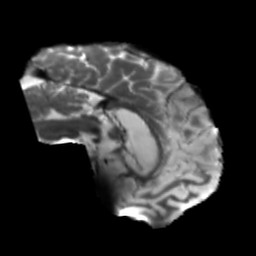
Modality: T2w
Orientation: sagittal
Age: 56
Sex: male
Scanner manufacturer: siemens
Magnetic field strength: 3 T
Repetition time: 5.25 s
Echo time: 0.08 s